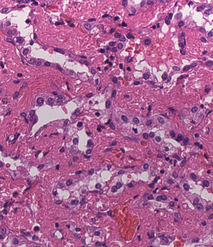
Tumor epithelial tissue: yes
Tumor-associated stroma tissue: yes
Normal tissue: no